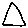
Label: triangle